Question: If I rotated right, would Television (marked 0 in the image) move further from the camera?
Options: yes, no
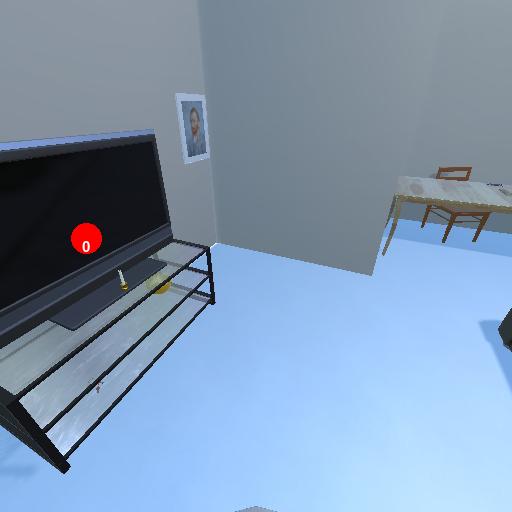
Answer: yes